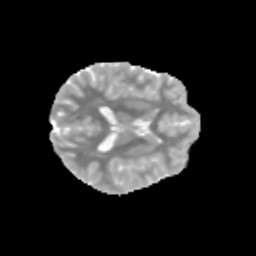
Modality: MD
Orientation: axial
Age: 11
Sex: male
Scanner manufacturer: siemens
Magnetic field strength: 3 T
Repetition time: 3.8 s
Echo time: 0.07 s